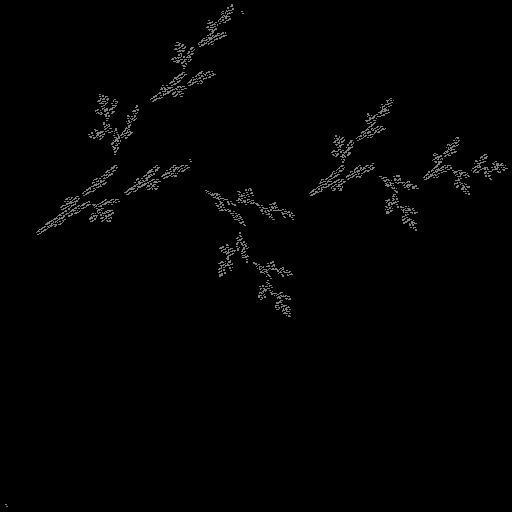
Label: bud